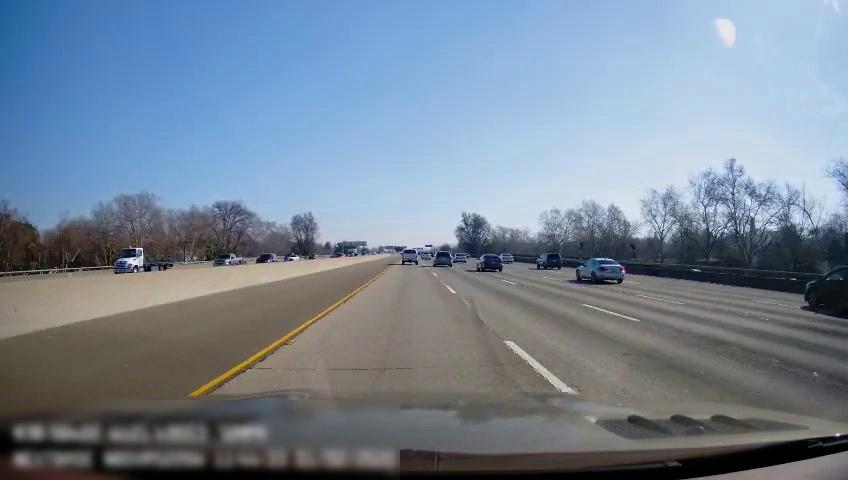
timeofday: Day
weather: Sunny
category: Vehicles | Truck
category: Vehicles | Truck
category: Vehicles | SUV
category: Vehicles | Car
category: Drivable Space
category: Vehicles | SUV
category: Vehicles | Car
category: Vehicles | Car
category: Vehicles | Truck
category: Vehicles | Car
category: Vehicles | Car
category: Vehicles | Van
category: Vehicles | Car
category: Vehicles | SUV
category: Lanes | Current Lane
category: Lanes | Current Lane
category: Lanes | Alternate Lane
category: Lanes | Alternate Lane
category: Lanes | Alternate Lane
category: Traffic | Signs
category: Traffic | Signs